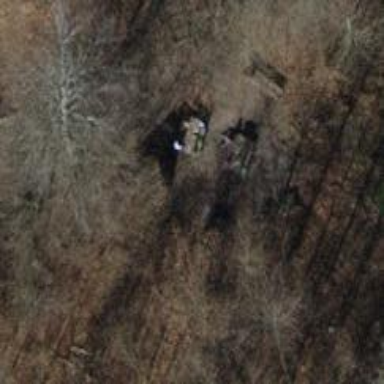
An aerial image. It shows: Barbecue facility.